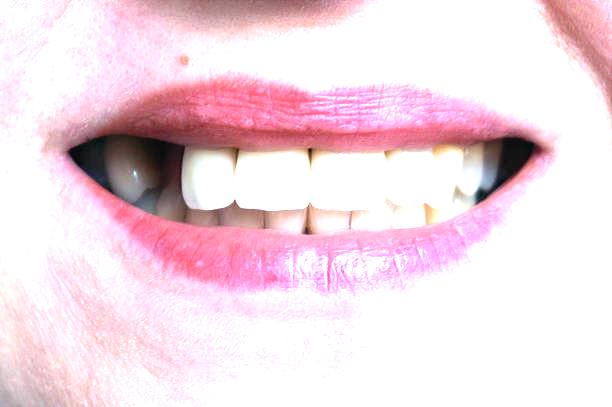
Condition: hypodontia